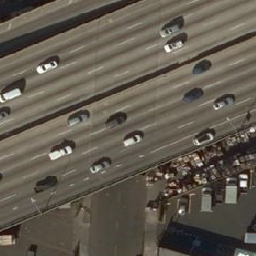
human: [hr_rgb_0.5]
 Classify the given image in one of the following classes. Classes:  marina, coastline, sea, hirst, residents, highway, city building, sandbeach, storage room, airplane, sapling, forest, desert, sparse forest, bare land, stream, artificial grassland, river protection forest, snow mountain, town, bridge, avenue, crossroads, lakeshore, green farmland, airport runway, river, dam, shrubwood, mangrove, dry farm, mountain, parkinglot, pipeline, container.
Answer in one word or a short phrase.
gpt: highway